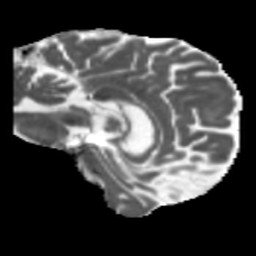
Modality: MD
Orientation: sagittal
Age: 60
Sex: male
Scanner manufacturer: siemens
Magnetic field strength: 3 T
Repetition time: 5.47 s
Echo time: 0.0854 s